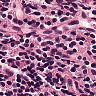
Metastatic tissue present: no